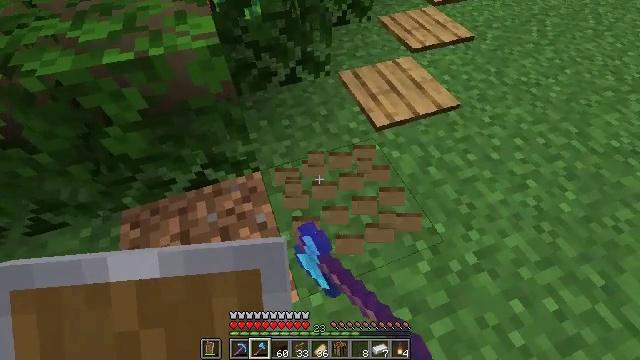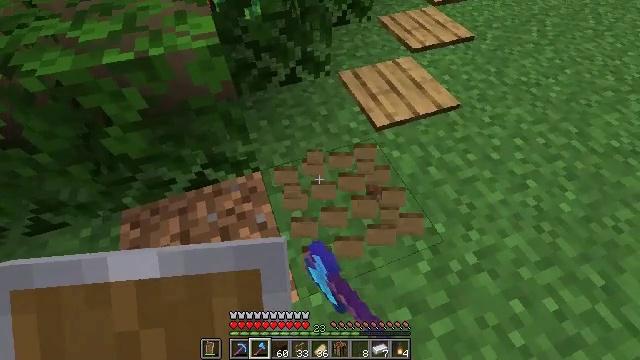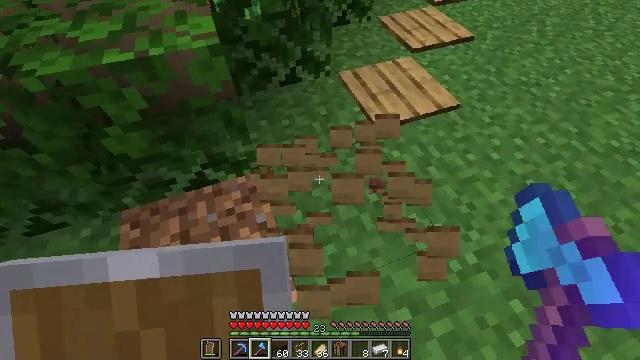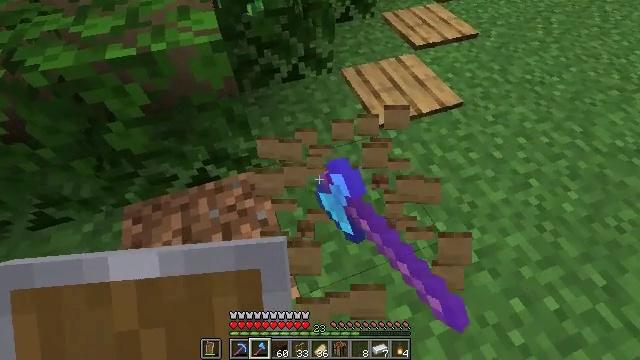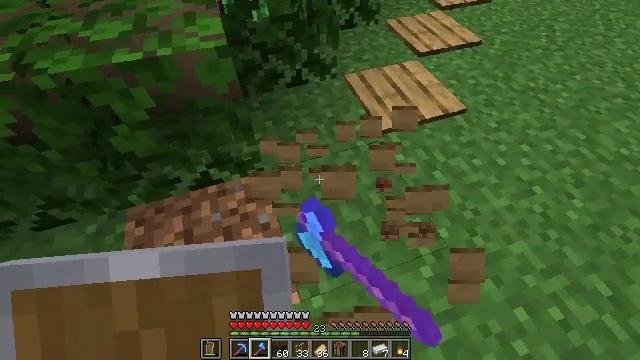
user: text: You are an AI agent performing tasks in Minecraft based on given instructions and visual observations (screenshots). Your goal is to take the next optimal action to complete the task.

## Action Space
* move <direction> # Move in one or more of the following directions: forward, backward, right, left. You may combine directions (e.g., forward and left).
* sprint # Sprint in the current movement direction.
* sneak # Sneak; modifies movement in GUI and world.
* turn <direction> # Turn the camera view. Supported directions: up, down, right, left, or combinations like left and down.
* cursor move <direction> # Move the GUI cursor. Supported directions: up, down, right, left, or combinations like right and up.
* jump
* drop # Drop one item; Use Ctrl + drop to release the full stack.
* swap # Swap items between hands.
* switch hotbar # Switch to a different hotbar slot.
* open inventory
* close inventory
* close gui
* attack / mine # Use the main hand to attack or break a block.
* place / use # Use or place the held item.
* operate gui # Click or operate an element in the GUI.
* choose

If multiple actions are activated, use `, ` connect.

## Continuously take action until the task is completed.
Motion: motion action
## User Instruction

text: Mine the oak pressure plate.
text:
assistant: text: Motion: attack / mine
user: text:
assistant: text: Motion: attack / mine
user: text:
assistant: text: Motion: attack / mine
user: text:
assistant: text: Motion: turn up, attack / mine
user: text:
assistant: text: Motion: attack / mine